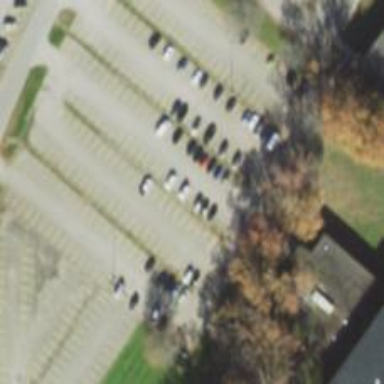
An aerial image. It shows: Parking space.